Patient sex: M
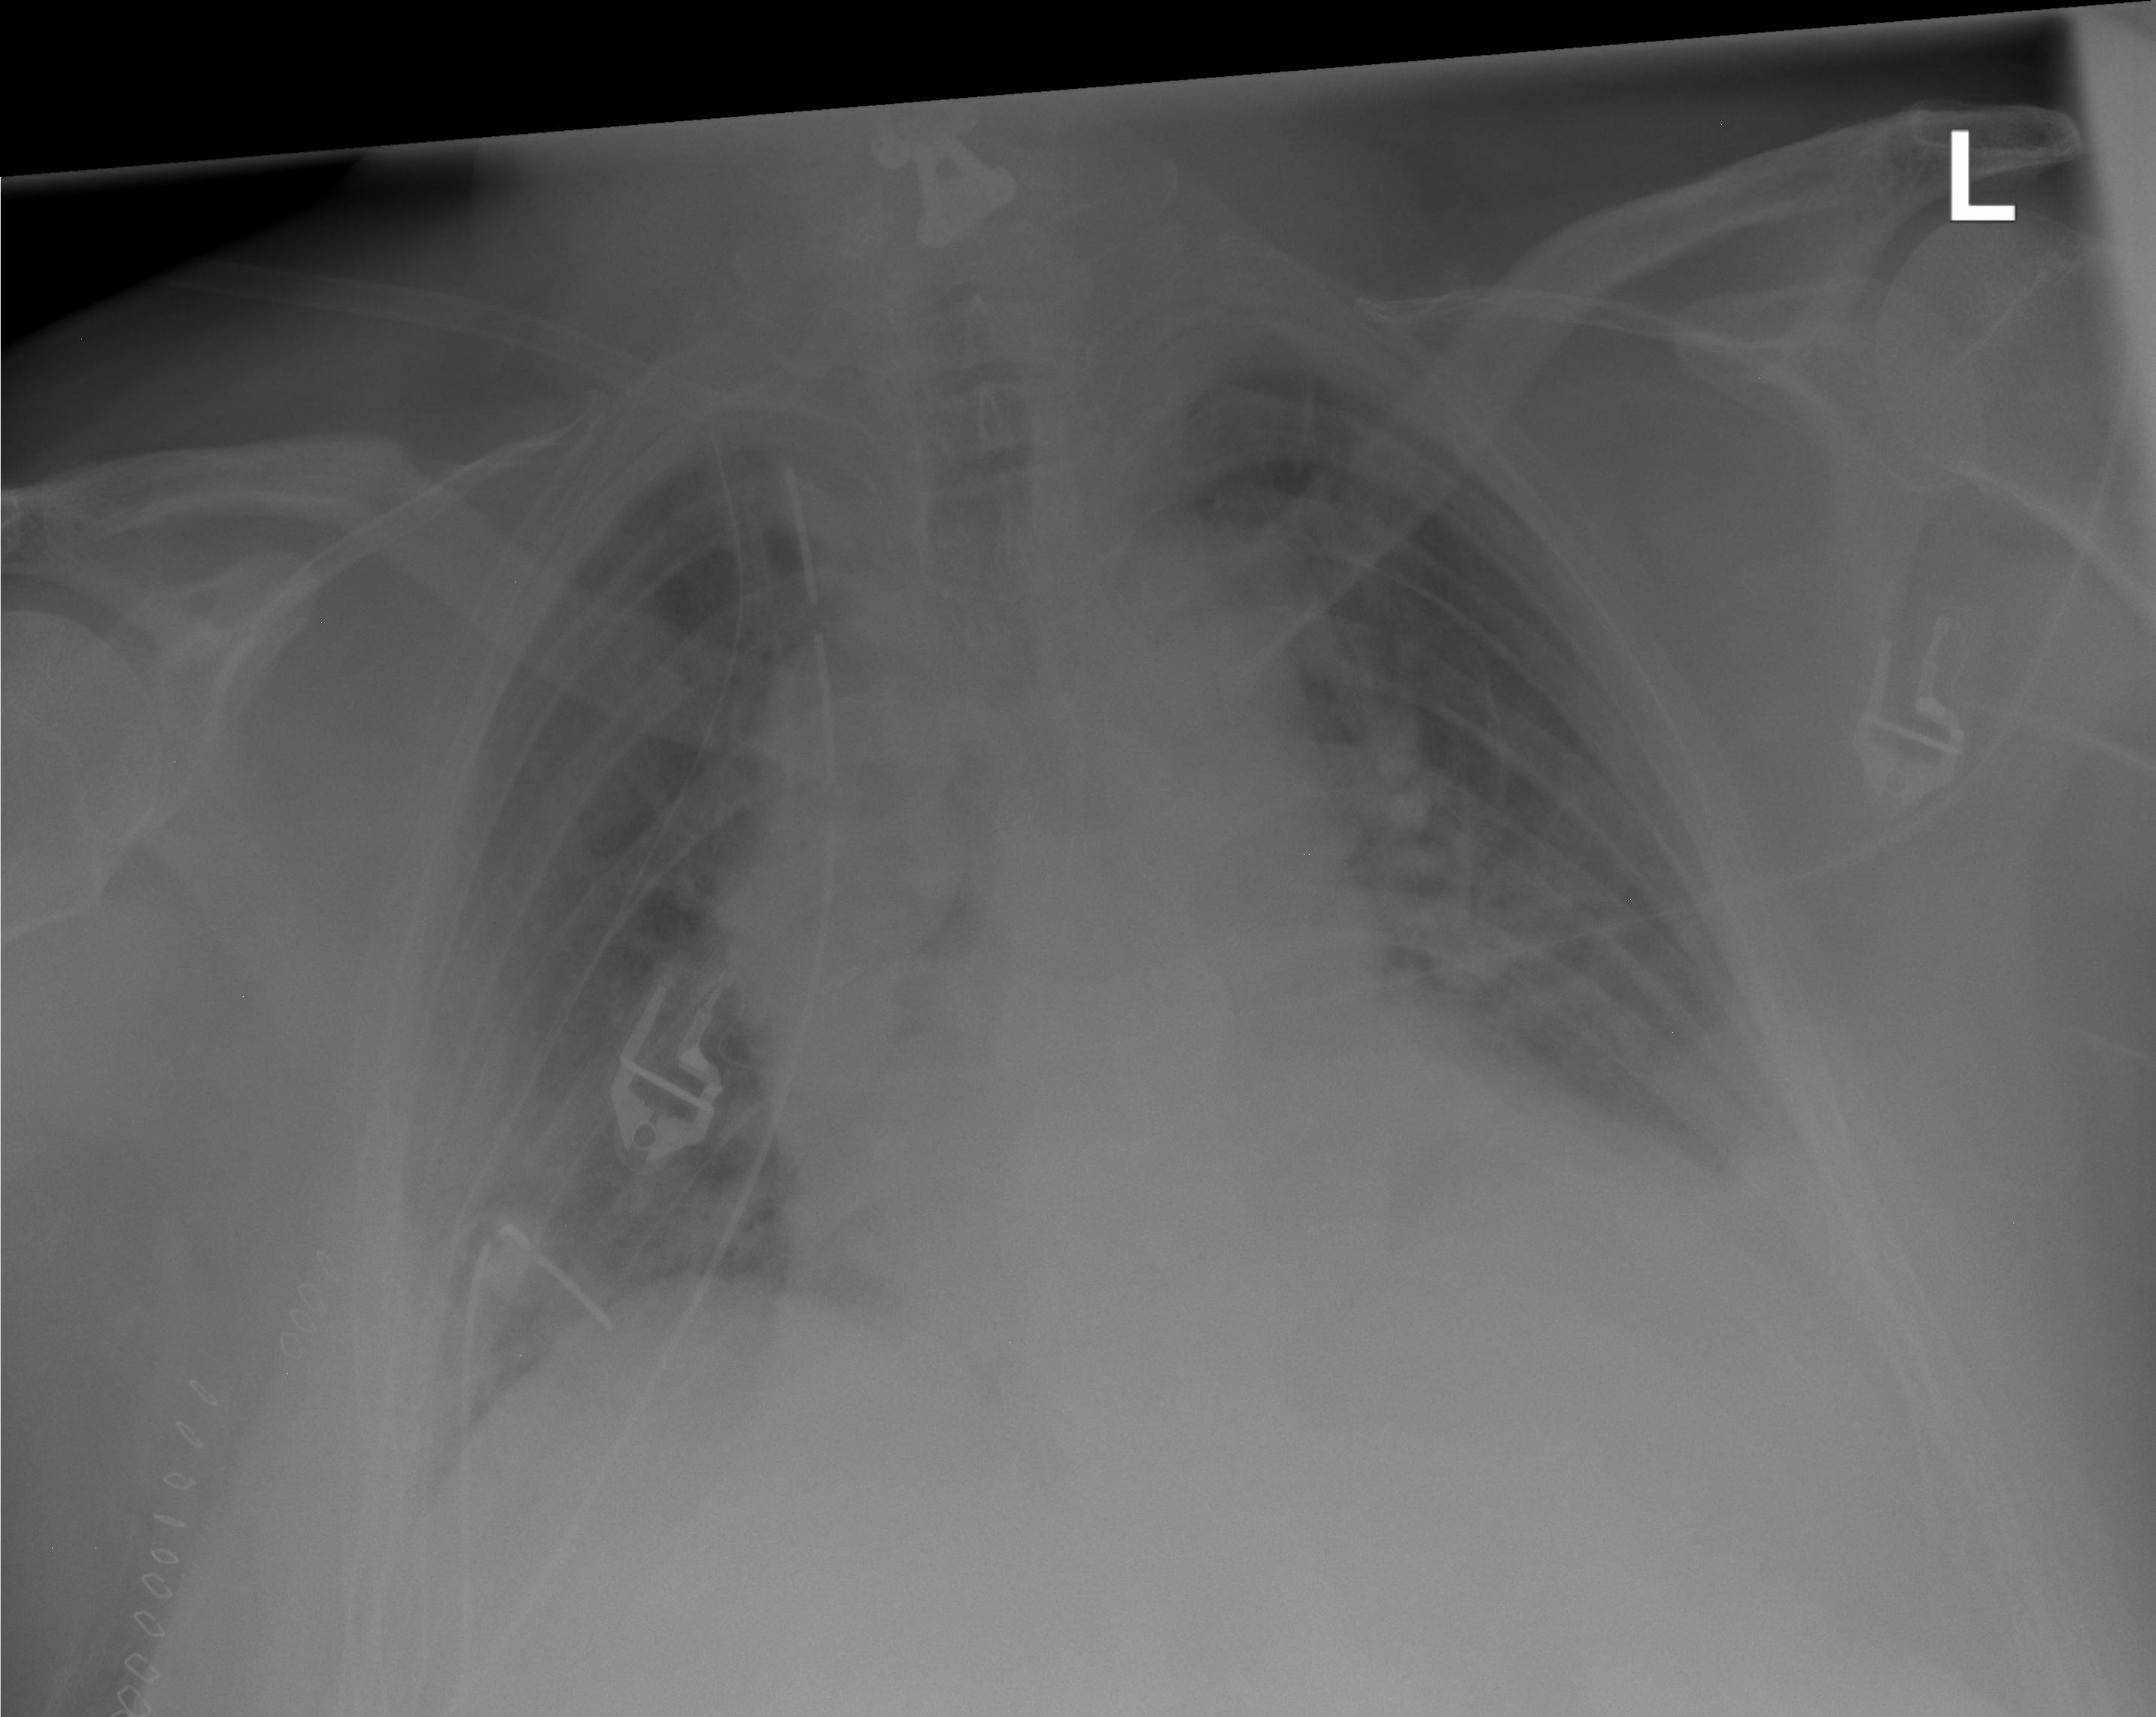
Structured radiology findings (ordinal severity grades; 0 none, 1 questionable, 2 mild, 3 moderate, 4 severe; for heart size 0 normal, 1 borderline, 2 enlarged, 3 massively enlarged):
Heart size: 2
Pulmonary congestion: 3
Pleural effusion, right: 2
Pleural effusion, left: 3
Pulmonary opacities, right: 0
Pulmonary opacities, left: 0
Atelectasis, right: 2
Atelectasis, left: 3